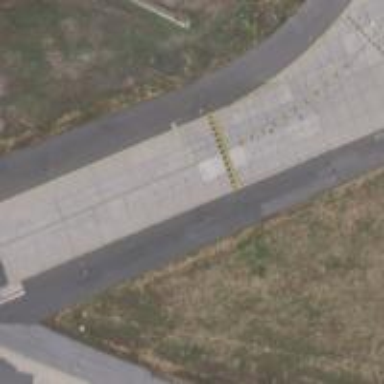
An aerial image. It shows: View of taxiway at the airport.